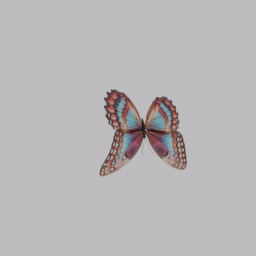
Label: animals